Interaction volume radius: 5 \u00c5
Interaction volume height: 40 \u00c5
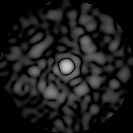
Disorder parameter: 0.7971